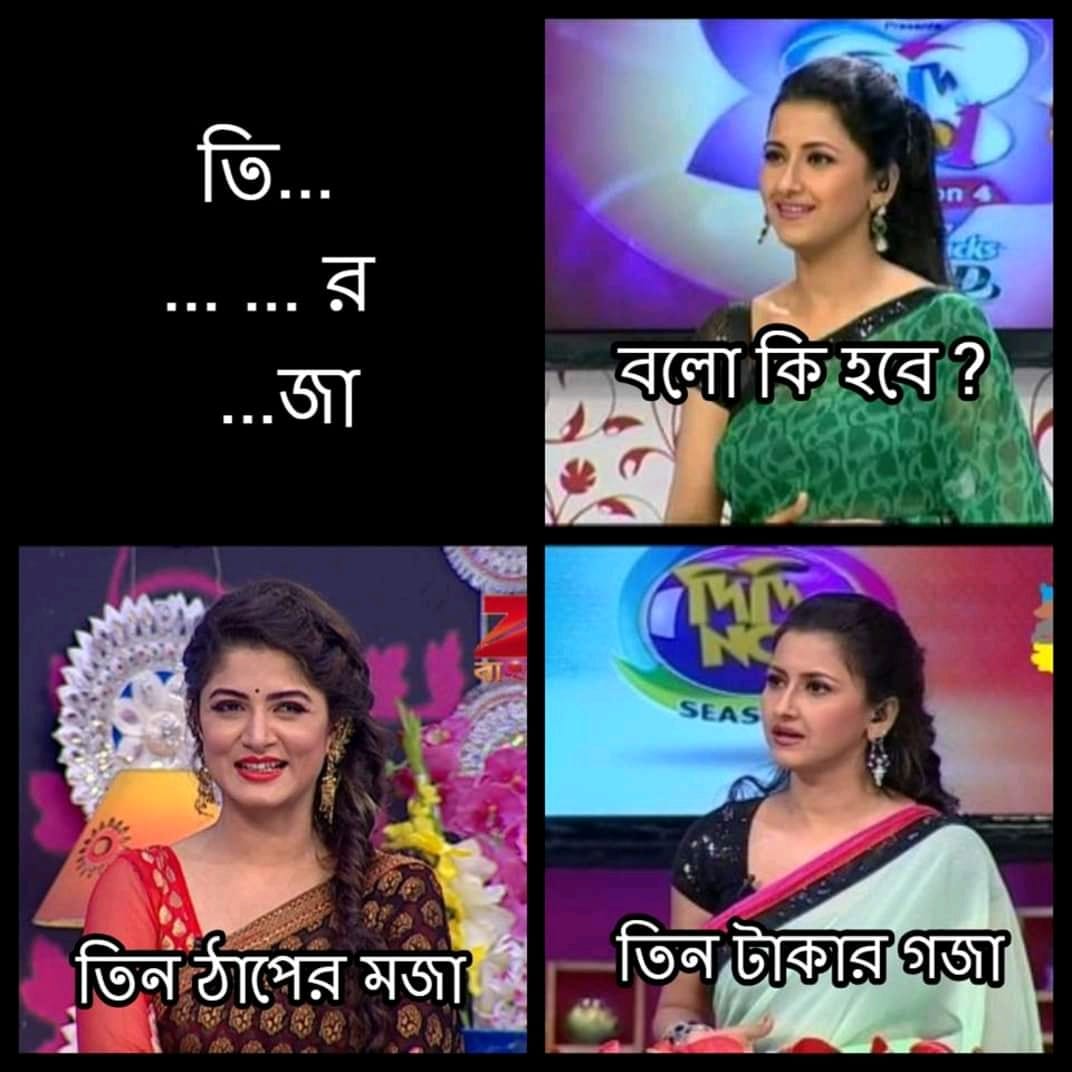
Caption: তি...   ...র  ...জা     বলো কি হবে ?    তিন ঠাপের মজা    তিন টাকার গজা
Label: hate